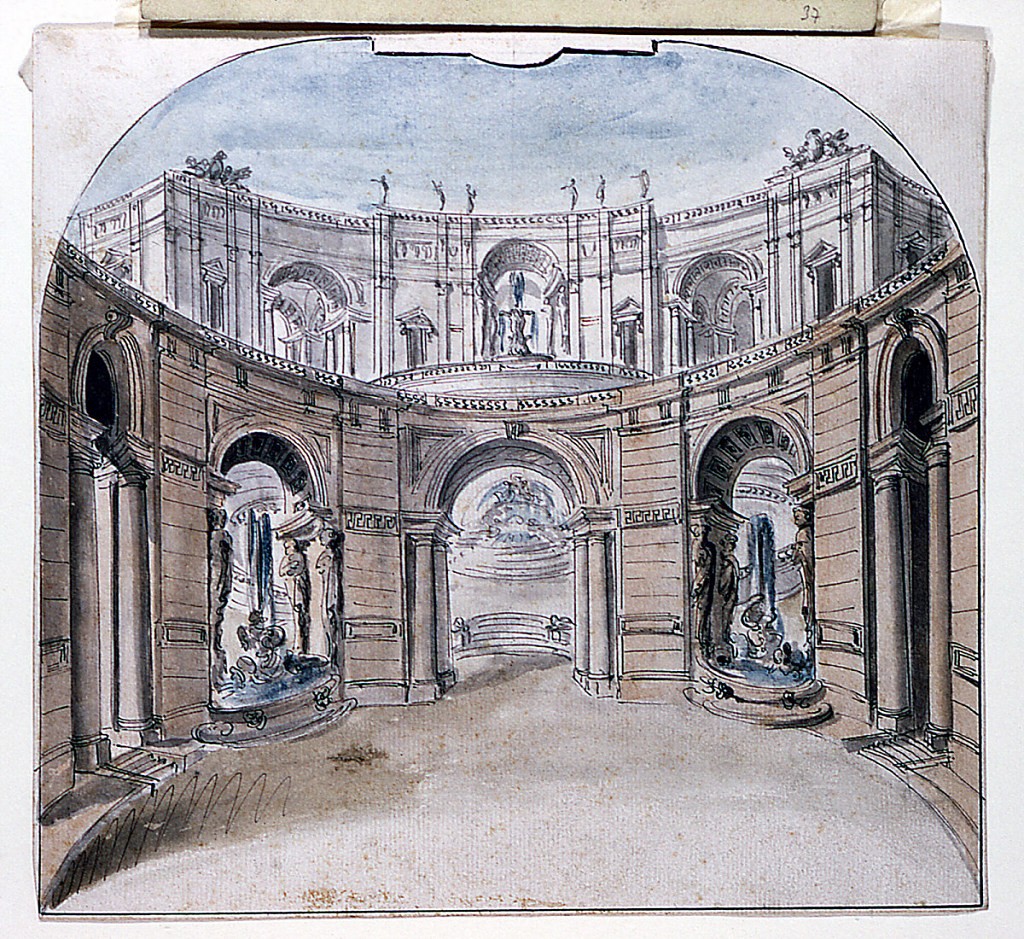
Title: Stage Design: Palace Architecture
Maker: Unknown, Italian
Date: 1750–99
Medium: Pen and black ink, brush and watercolor on white laid paper
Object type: Drawing
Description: Design for a stage set.  View of palace facade consisting of circular arcade in the foreground, surmounted by arcades in the back, niches with fountains. Ruled and curved border at the top.